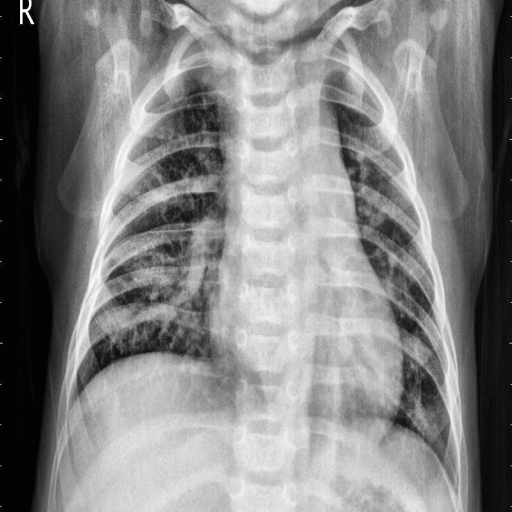
Finding: PNEUMONIA